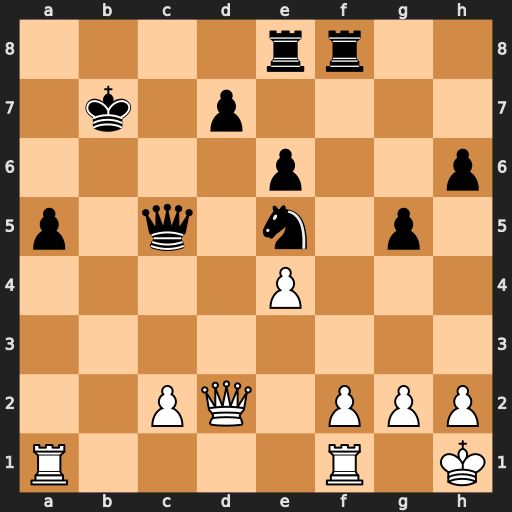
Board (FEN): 4rr2/1k1p4/4p2p/p1q1n1p1/4P3/8/2PQ1PPP/R4R1K
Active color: w
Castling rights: -
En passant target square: -
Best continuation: Rxa5 Qb6 Rxe5